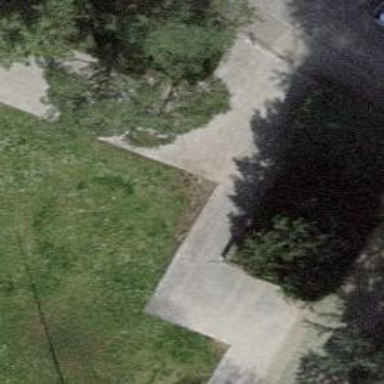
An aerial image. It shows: Concrete footway.